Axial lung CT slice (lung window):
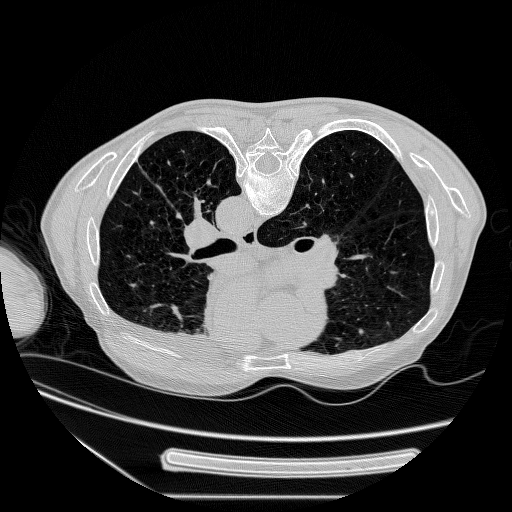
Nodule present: no